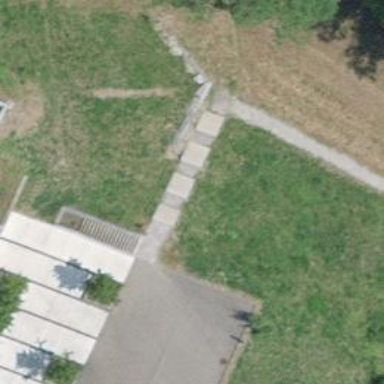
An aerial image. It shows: Road with steps.